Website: apple
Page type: address-validator
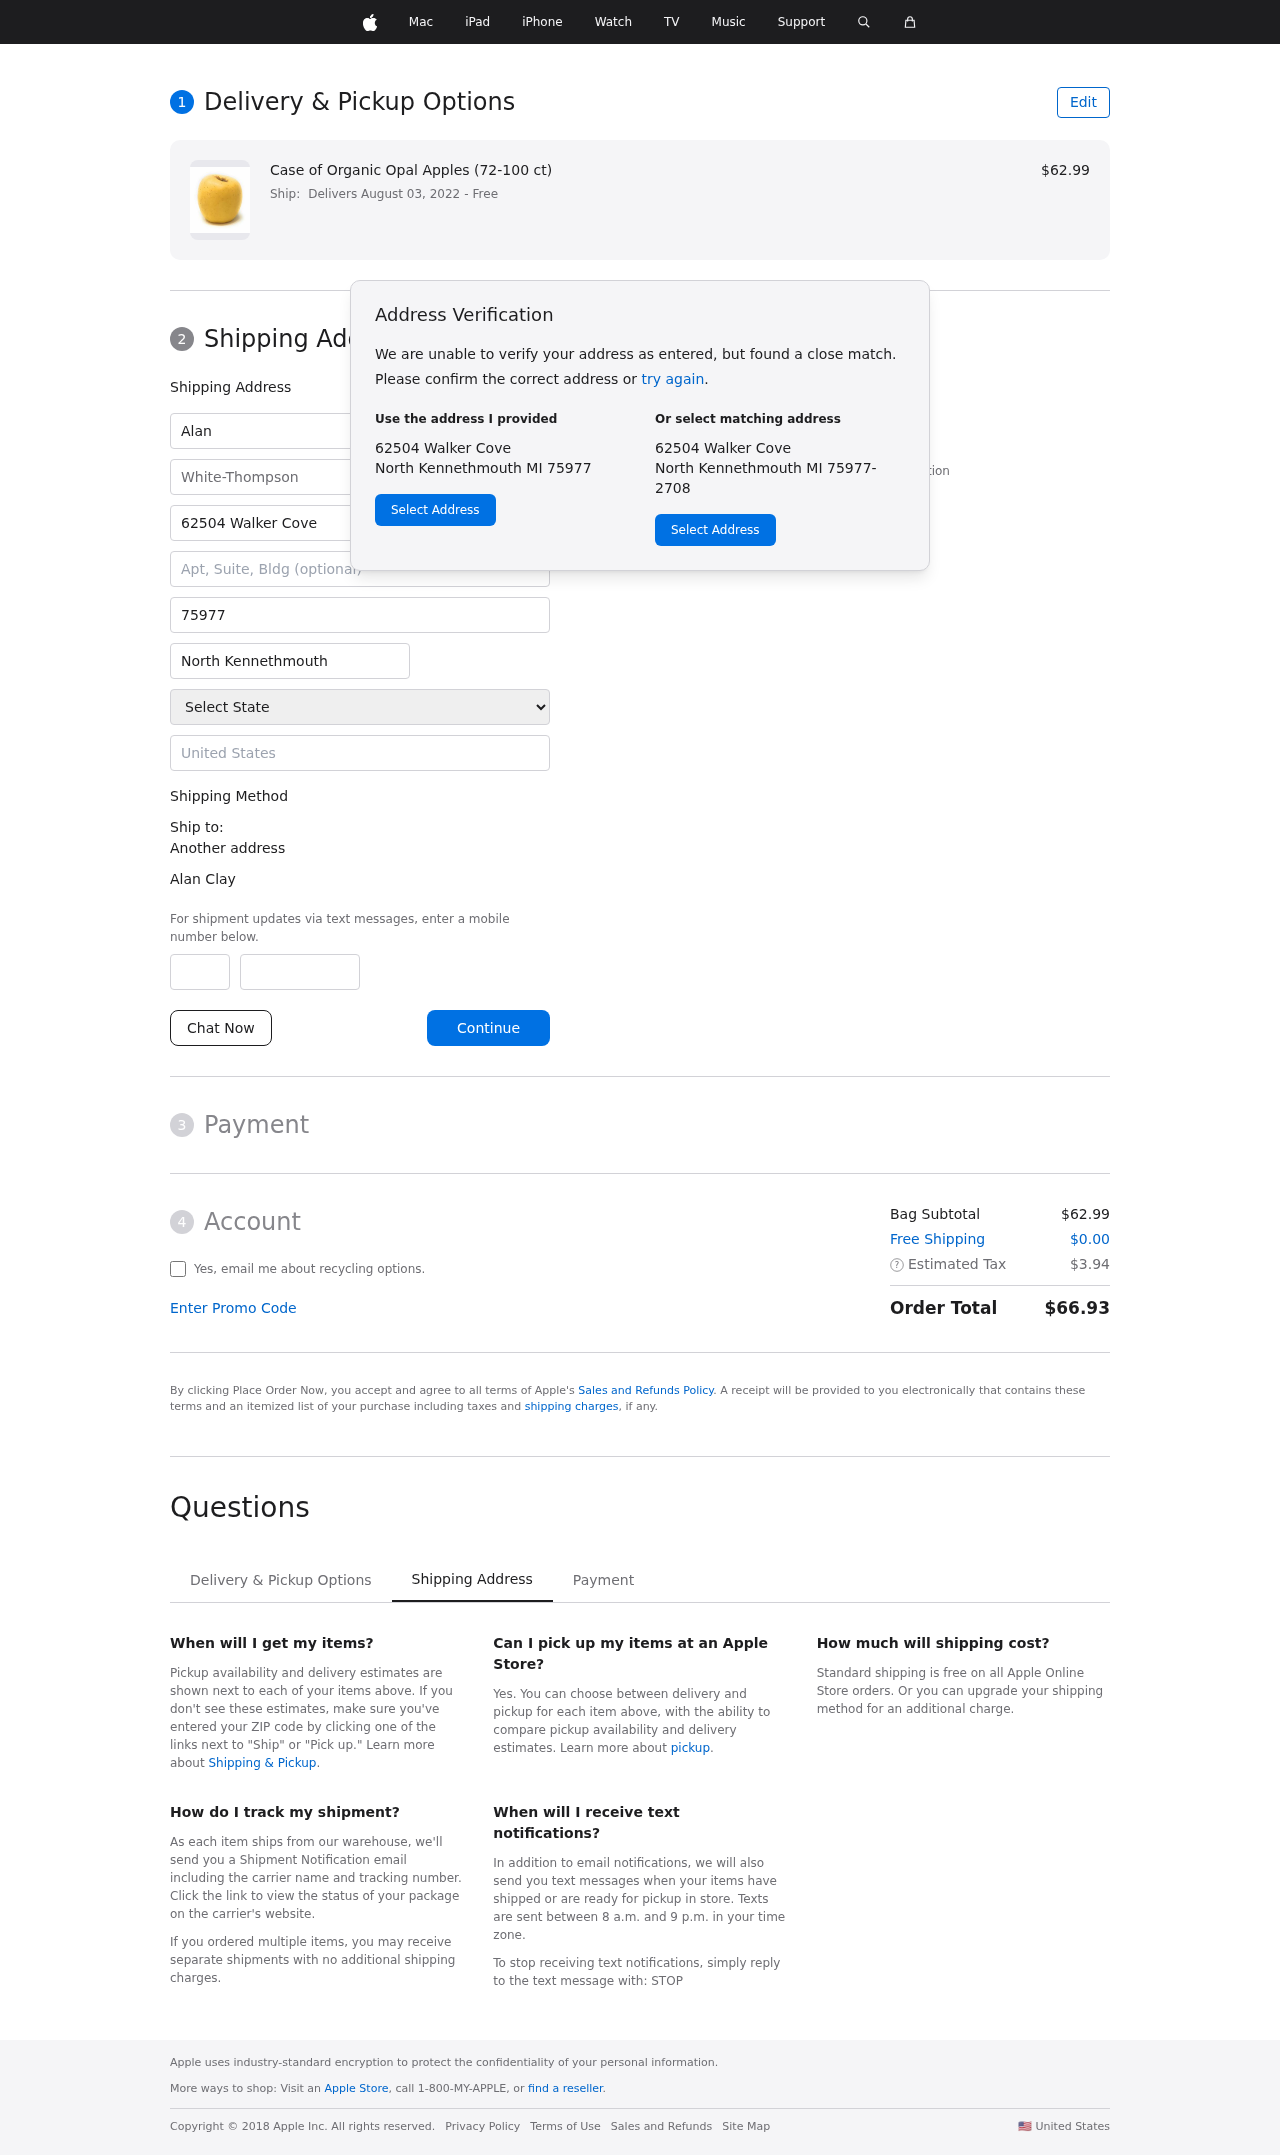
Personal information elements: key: PII_CITY
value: North Kennethmouth
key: PII_COMPANY
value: White-Thompson
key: PII_COUNTRY
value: United States
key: PII_FIRSTNAME
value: Alan
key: PII_FULLNAME
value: Alan Clay
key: PII_LASTNAME
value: Clay
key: PII_PHONE_AREA
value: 340
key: PII_PHONE_SUFFIX
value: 9494
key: PII_POSTCODE
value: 75977
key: PII_STATE
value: Michigan
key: PII_STREET
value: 62504 Walker Cove
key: PII_CITY_STATE_ZIP
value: North Kennethmouth MI 75977
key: PII_STATE_ABBR
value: MI
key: PII_POSTCODE_FULL
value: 75977
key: PII_POSTCODE_NUMERIC
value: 75977
Product elements: key: PRODUCT1_NAME
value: Case of Organic Opal Apples (72-100 ct)
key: PRODUCT1_PRICE
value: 62.99
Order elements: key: ORDER_DELIVERY_DATE
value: Delivers August 03, 2022
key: ORDER_SUBTOTAL
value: $62.99
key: ORDER_SHIPPING_COST
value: $0.00
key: ORDER_TAX
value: $3.94
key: ORDER_TOTAL
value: $66.93